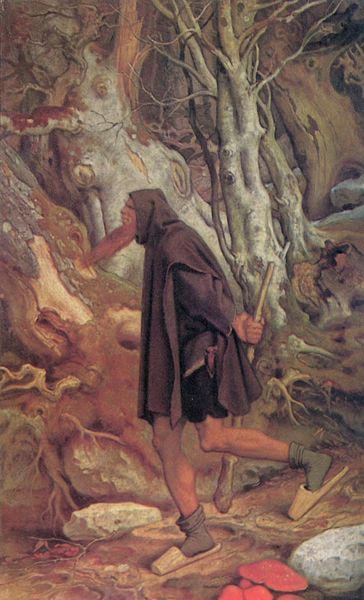
Titel: Rübezahl
Künstler: Moritz von Schwind
Standort: München
Institution: Schack-Galerie
Schlagwörter: baum, blätter, felsen, gemälde, mann, nackt, umhang, wasser, weiß, bäume, landschaft, äste, braun, grau, nase, schwarz, gürtel, rot, weg, rock, bart, hose, arme, messer, stein, steine, tot, schauen, ast, baumstamm, natur, stamm, gehen, gewand, kutte, mantel, höhle, wald, stock, beine, bein, schuhe, stab, laufen, fels, böschung, stämme, oil, red, stockings, white, black, face, green, nose, painting, portrait, grimmig, brown, wooden, socken, wade, strümpfe, wurzel, knüppel, fäuste, schlappen, leben, wood, wurzeln, silver, man, rocks, tree, wanderer, faun, rinde, märchen, fabelwesen, head, nature, orange, trees, mönch, knorrig, zwerg, forest, path, baumrinde, schwind, cape, waldweg, mouth, walking, keule, beard, roots, unheimlich, hol, pantoffeln, pilze, details, kapuze, holzschuhe, pilz, cloak, trunk, walk, shoes, monk, medieval, pantinen, legs, pilger, pellerine, bare, branches, latschen, gnom, slippers, walking stick, pilgerer, moritz, tan, stones, stick, rübezahl, schind, staff, abstehend, waldgeist, earth, nicht, leg, knife, woods, club, holzpantinen, clogs, hermit, traveller, fantasy, rumpelstilzchen, divina commediadante, elwurz, holzschune, märchenwald, pelleringe, waldmensch, shorts, hood, mushrooms, socks, mushroom, dwarf, giant, red beard, knots, slver, rumpelstiltskin, rip van winkle, walking staff, lichens, charmed, toadstools, plize